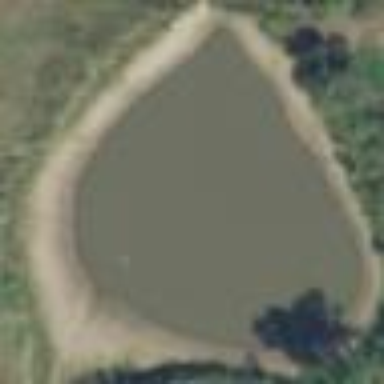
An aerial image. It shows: Serene pond surrounded by nature.